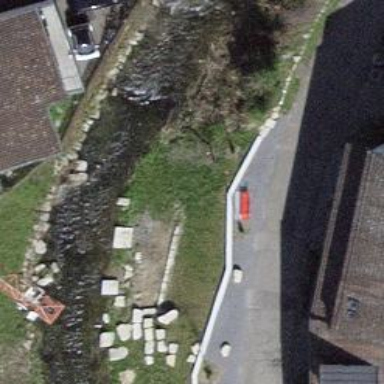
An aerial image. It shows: Red bench.